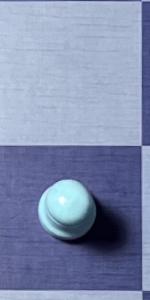
Label: Pawn_White